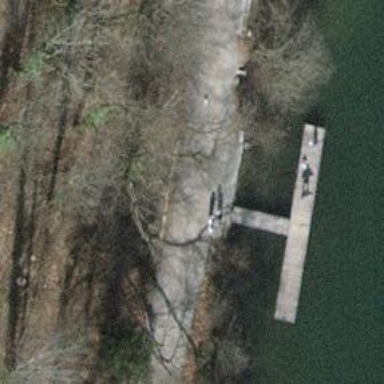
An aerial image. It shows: Man-made pier.